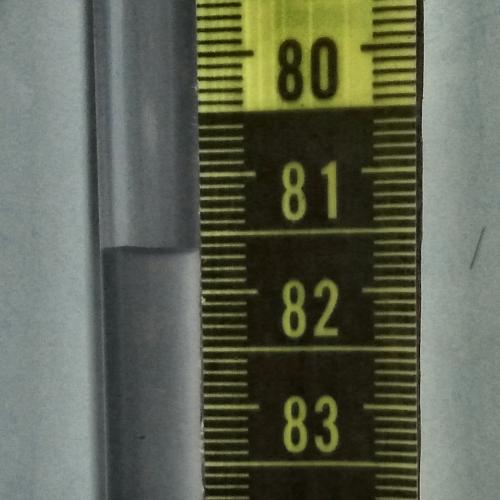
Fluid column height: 81.7 cm